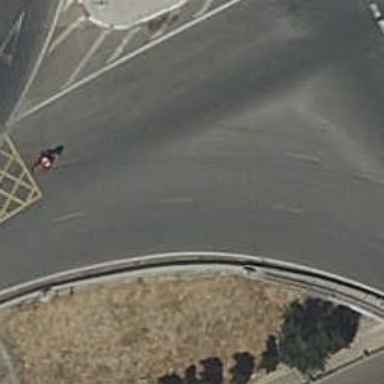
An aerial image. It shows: Roundabout on primary highway.